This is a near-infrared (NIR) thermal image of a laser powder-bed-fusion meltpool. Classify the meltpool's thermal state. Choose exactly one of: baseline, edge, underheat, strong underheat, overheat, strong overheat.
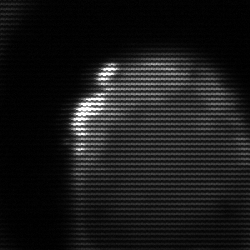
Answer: edge